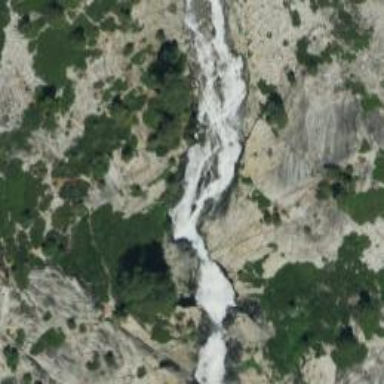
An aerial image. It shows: Beautiful waterfall.